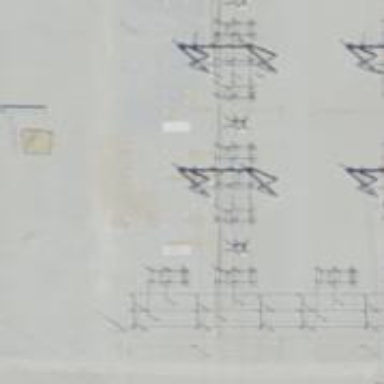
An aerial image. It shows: Switch for power supply.